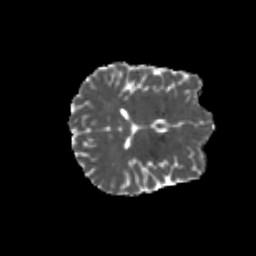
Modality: MD
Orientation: axial
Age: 20
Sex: female
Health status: healthy
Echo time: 0.074 s